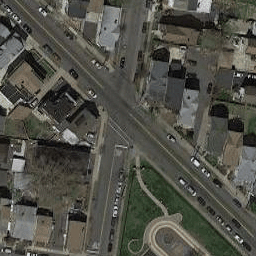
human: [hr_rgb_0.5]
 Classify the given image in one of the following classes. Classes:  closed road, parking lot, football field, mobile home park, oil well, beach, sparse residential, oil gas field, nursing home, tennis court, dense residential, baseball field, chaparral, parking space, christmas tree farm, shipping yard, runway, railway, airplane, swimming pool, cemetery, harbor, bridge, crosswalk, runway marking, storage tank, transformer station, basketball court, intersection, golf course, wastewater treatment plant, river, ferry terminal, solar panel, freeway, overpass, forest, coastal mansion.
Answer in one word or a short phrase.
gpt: intersection